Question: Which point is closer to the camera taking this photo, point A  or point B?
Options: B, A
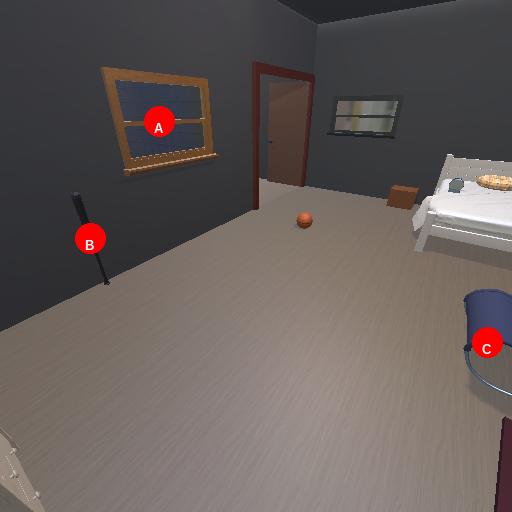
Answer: B